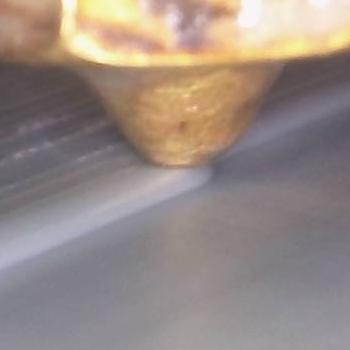
Flow rate: 188%